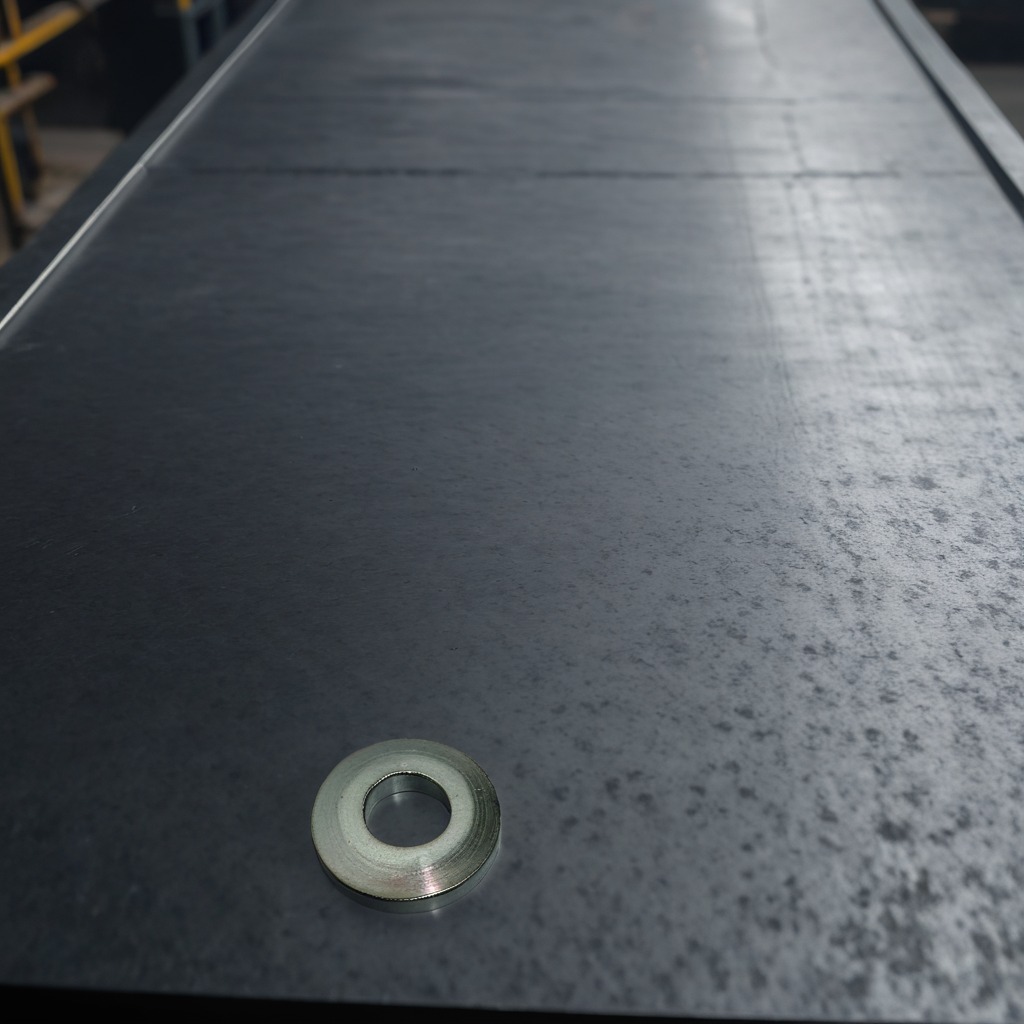
A flat metal washer is lying on the cold steel table in a mining workshop.